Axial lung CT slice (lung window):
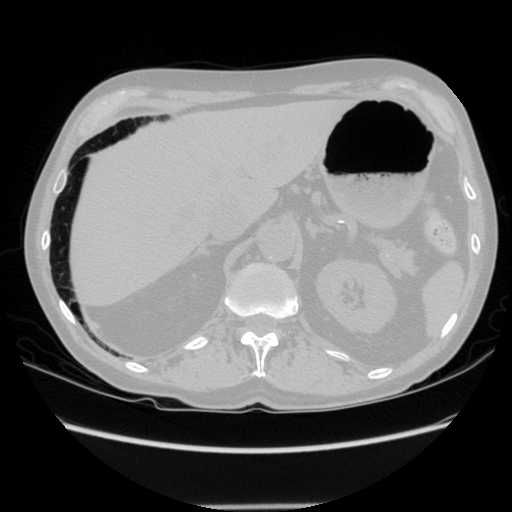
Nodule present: no